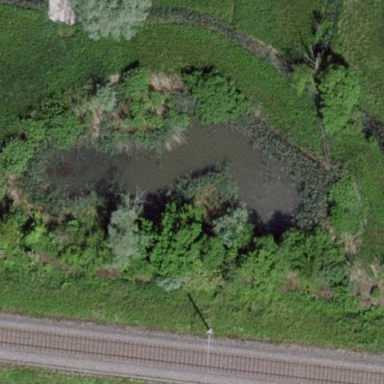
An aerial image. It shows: Pond surrounded by natural water.